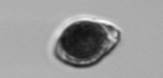
Label: Amphidinium